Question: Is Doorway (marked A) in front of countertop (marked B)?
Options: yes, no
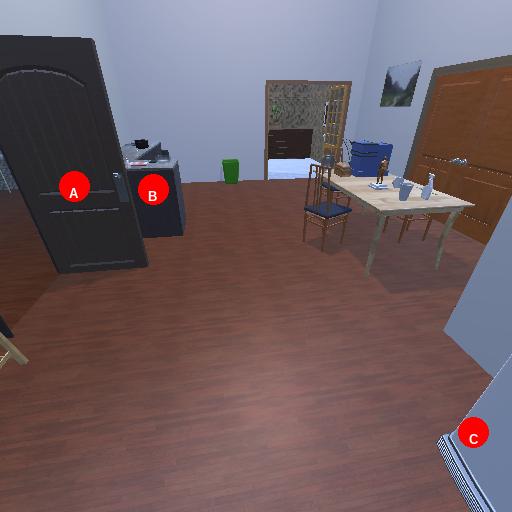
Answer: yes